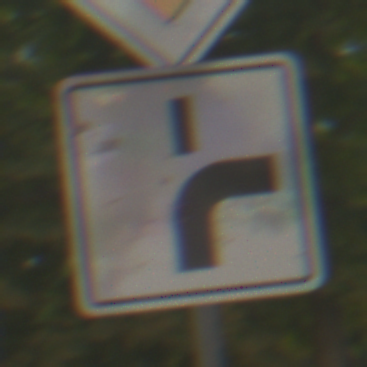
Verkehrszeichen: VerlaufVorfahrtsstrasse8
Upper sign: Vorfahrtsstrasse
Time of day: MorningAfternoon
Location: Outdoor (Urban)
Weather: Overcast
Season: NotSpecified
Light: Natural